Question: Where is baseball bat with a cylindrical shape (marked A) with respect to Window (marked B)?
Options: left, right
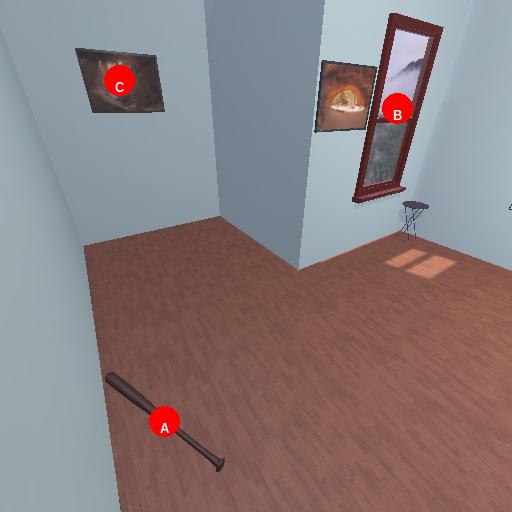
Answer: left